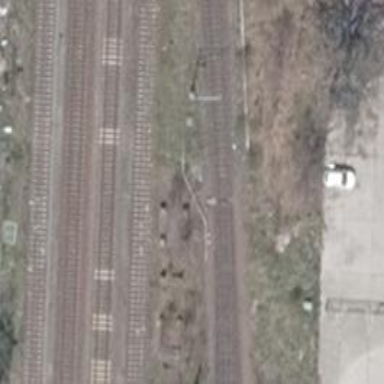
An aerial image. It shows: Railway switch.